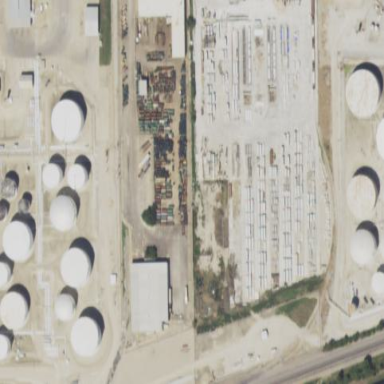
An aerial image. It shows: Industrial area.